Question: I have no problem calling methods that require String or int inputs. For example:
'''
return stringMethod("Hello World");
return intMethod(1,2,3);
'''
but I'm having an issue with the syntax when calling a method which requires array of ints for the input. The syntax I use to call the method countEvens in the code below is not working.
'''
public class _01_countEvens{
public static void main(String[] args){
return countEvens({2,4,6,7});
}
}
public int countEvens(int[] nums){
int result = 0;
for(int x = 0; x < nums.length; x++){
if(nums[x] % 2 == 0) result++;
}
return result;
}
}
'''

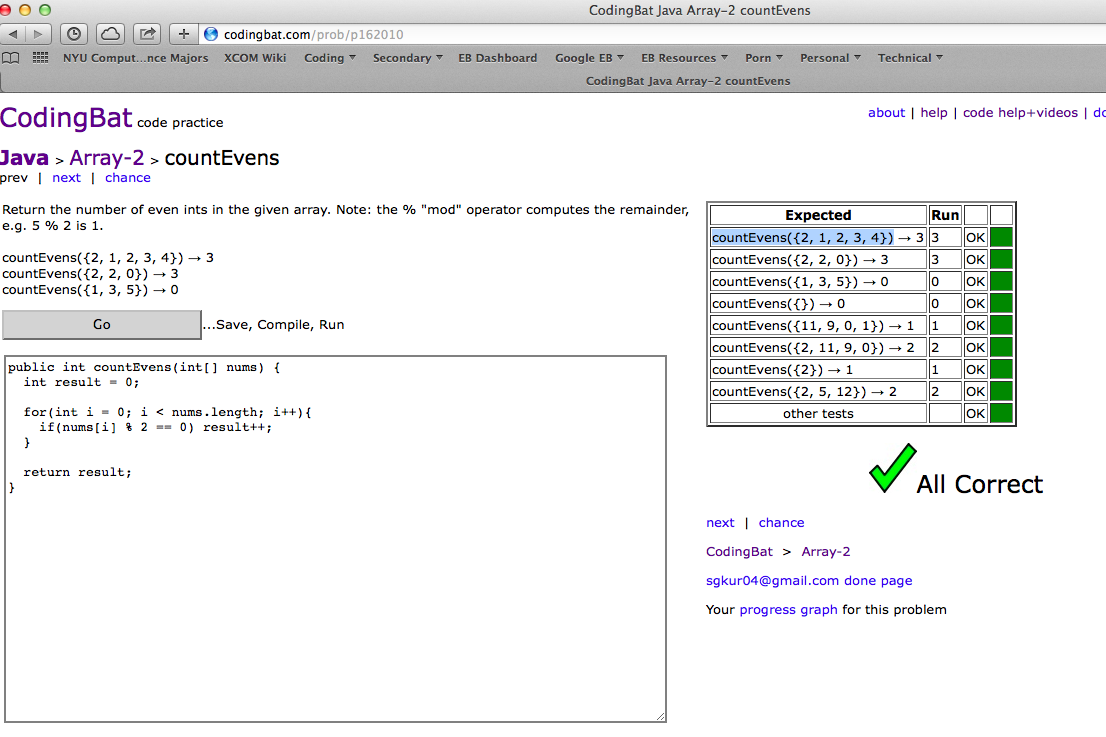
Answer: This syntax
'''
{2,4,6,7}
'''
is the array creation syntax and can only be used in array creation expressions
'''
new int[]{2,4,6,7}
'''
Read the official Java tutorial on Arrays <URL>.